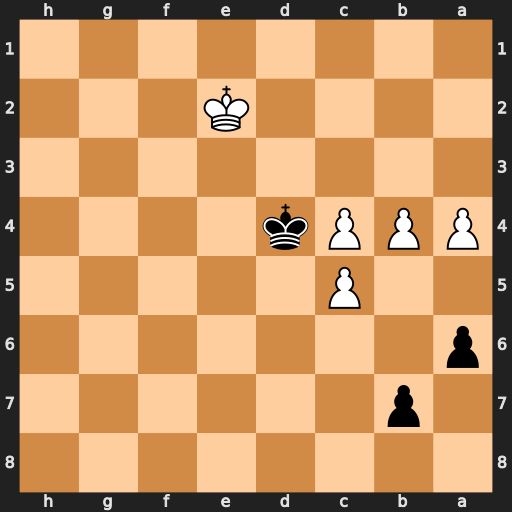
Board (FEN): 8/1p6/p7/2P5/PPPk4/8/4K3/8
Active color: b
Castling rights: -
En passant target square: -
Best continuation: Kxc4 b5 axb5